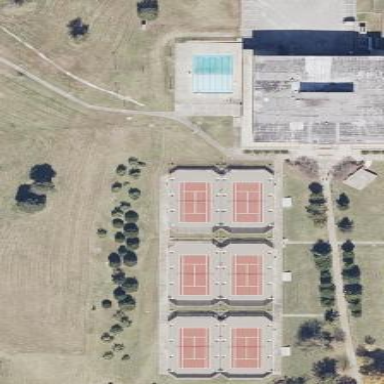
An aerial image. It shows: Tennis court in leisure pitch.